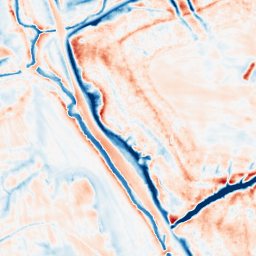
Category: multiscale
Decomposition family: dog_multiscale
Decomposition parameters: sigma_ratio: 1.6
n_scales: 5
base_sigma: 0.5
Upsampling method: quadratic
Upsampling parameters: scale: 2
Upsampling scale: 2